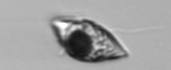
Label: Amphidinium